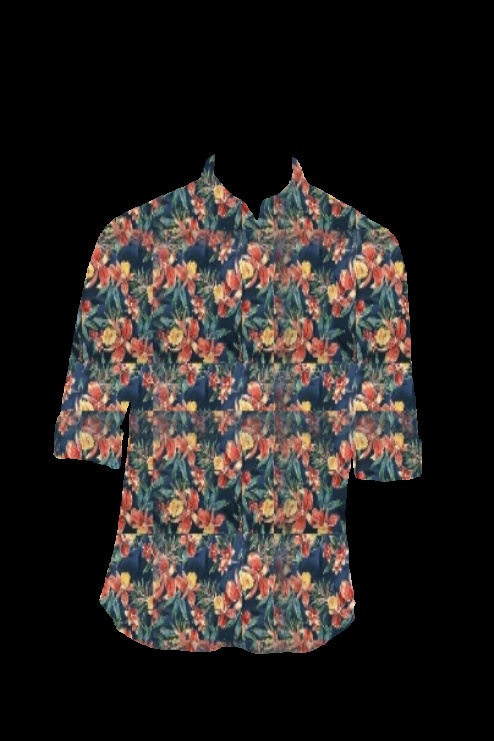
red multi floral tee